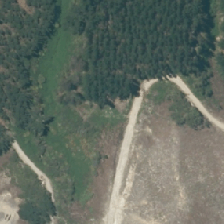
Land cover: harvested_forest